Question: I use <URL> to implement my slide-in menus.
The code is
> '''
private void initSlidingMenu()
{
// configure the SlidingMenu
menu = new SlidingMenu(this);
menu.setMode(SlidingMenu.LEFT);
menu.setTouchModeAbove(SlidingMenu.TOUCHMODE_FULLSCREEN);
menu.setShadowWidthRes(R.dimen.shadow_width);
// menu.setShadowDrawable(R.drawable.shadoew);
menu.setBehindOffsetRes(R.dimen.slidingmenu_offset);
// menu.setFadeDegree(0.35f);
menu.attachToActivity(this, SlidingMenu.SLIDING_WINDOW);
menu.setMenu(R.layout.menu_main_sliding);
}
'''
Then I got a problem is my layout behind of navigation bar.

And i change the SlidingMenu.SLIDING_WINDOW to SlidingMenu.SLIDING_CONTENT.
It's works,but the actionbar always on the top.
Look at the source code of SlidingMenu,i find this code to add slidingmenu.
'''
switch (slideStyle) {
case SLIDING_WINDOW:
mActionbarOverlay = false;
ViewGroup decor = (ViewGroup) activity.getWindow().getDecorView();
ViewGroup decorChild = (ViewGroup) decor.getChildAt(0);
// save ActionBar themes that have transparent assets
decorChild.setBackgroundResource(background);
decor.removeView(decorChild);
decor.addView(this);
setContent(decorChild);
break;
case SLIDING_CONTENT:
mActionbarOverlay = actionbarOverlay;
// take the above view out of
ViewGroup contentParent = (ViewGroup)activity.findViewById(android.R.id.content);
View content = contentParent.getChildAt(0);
contentParent.removeView(content);
contentParent.addView(this);
setContent(content);
// save people from having transparent backgrounds
if (content.getBackground() == null)
content.setBackgroundResource(background);
break;
}
'''
How can i fix it?
This bug only found in Android 5.0 lollipop.
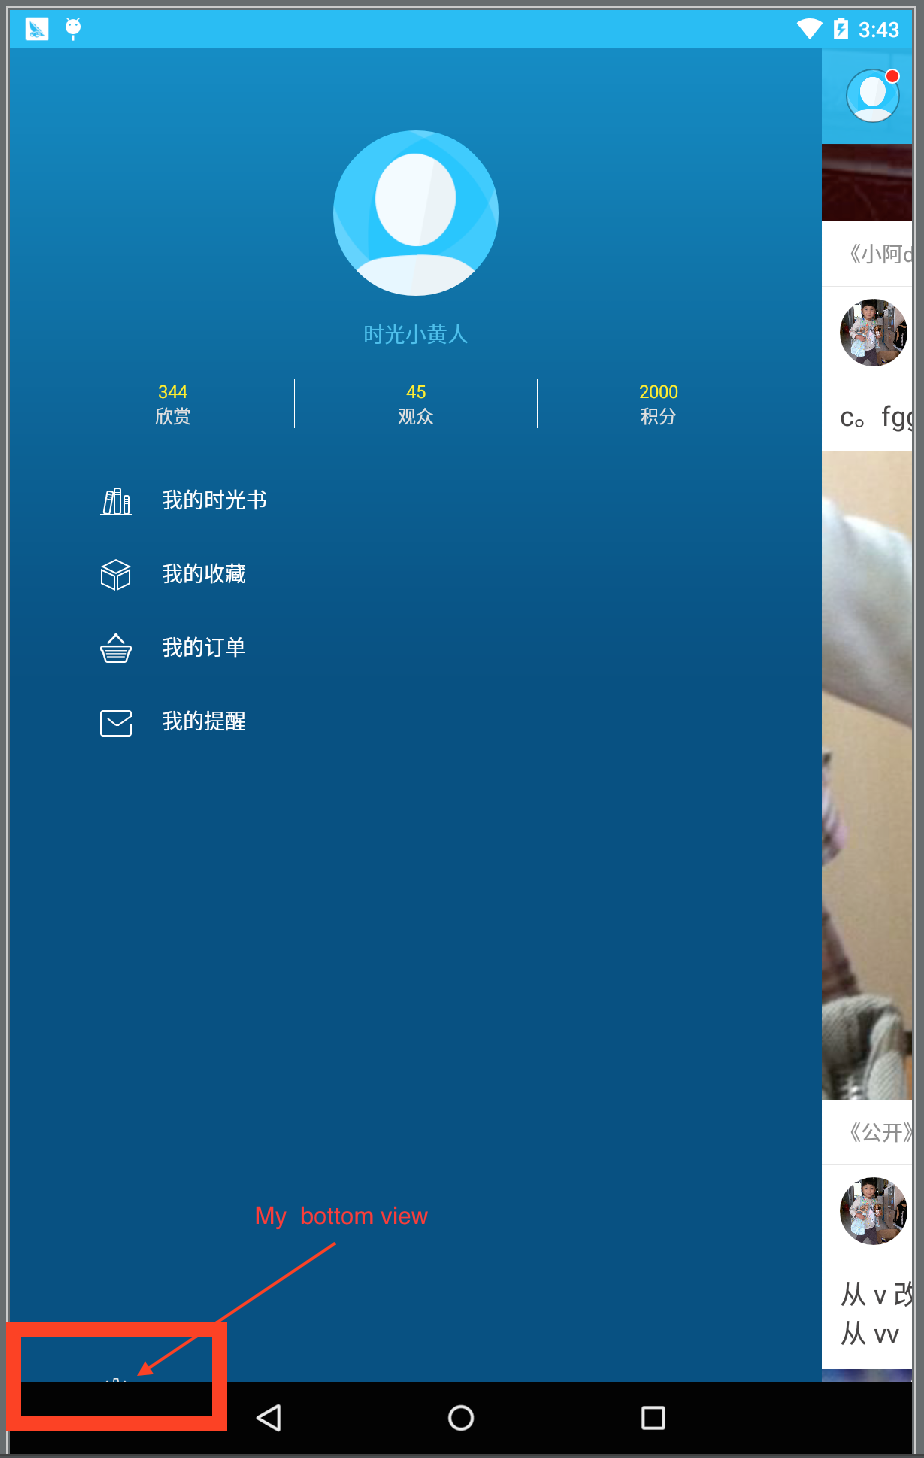
Answer: SlidingMenu on GitHub has opened same <URL>.
'''
private int getNavigationBarHeight() {
Resources resources = getResources();
int resourceId = resources.getIdentifier("navigation_bar_height", "dimen", "android");
if (resourceId > 0) {
return resources.getDimensionPixelSize(resourceId);
}
return 0;
}
@Override
public void onCreate(Bundle savedInstanceState) {
if (Build.VERSION.SDK_INT >= Build.VERSION_CODES.LOLLIPOP) {
int navBarHeight = getNavigationBarHeight();
findViewById(R.id.base_frame).setPadding(0, 0, 0, navBarHeight);
findViewById(R.id.menu_frame).setPadding(0, 0, 0, navBarHeight);
}
}
'''